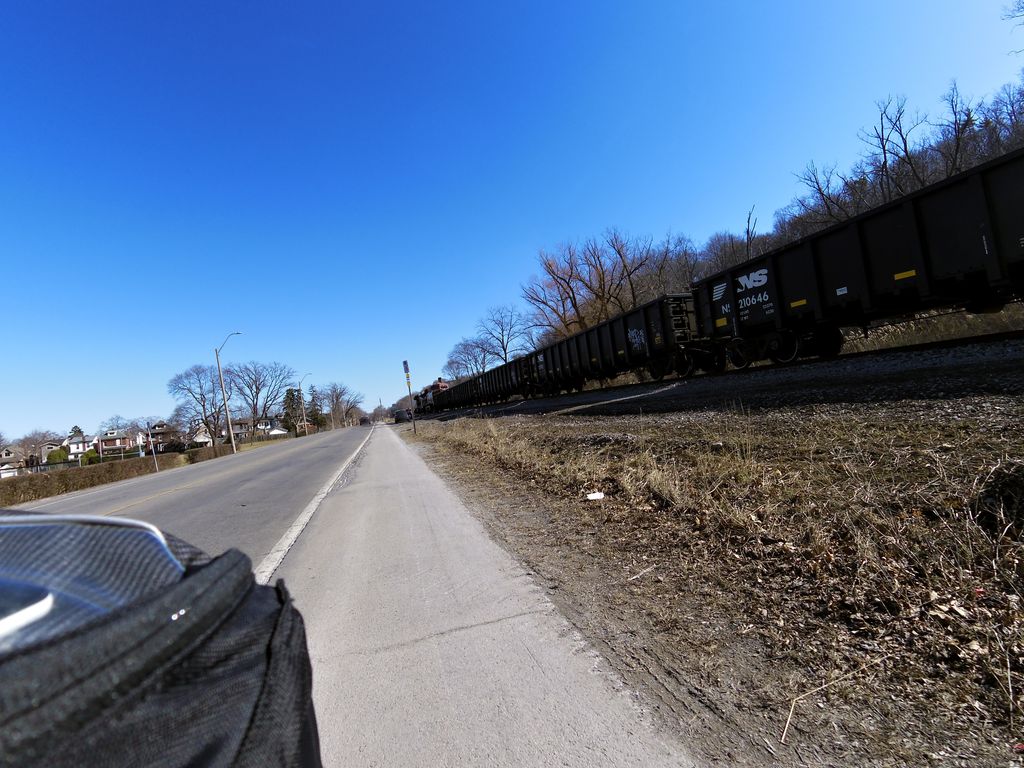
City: hamilton